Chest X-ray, PA view. Patient: 40 years old, sex F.
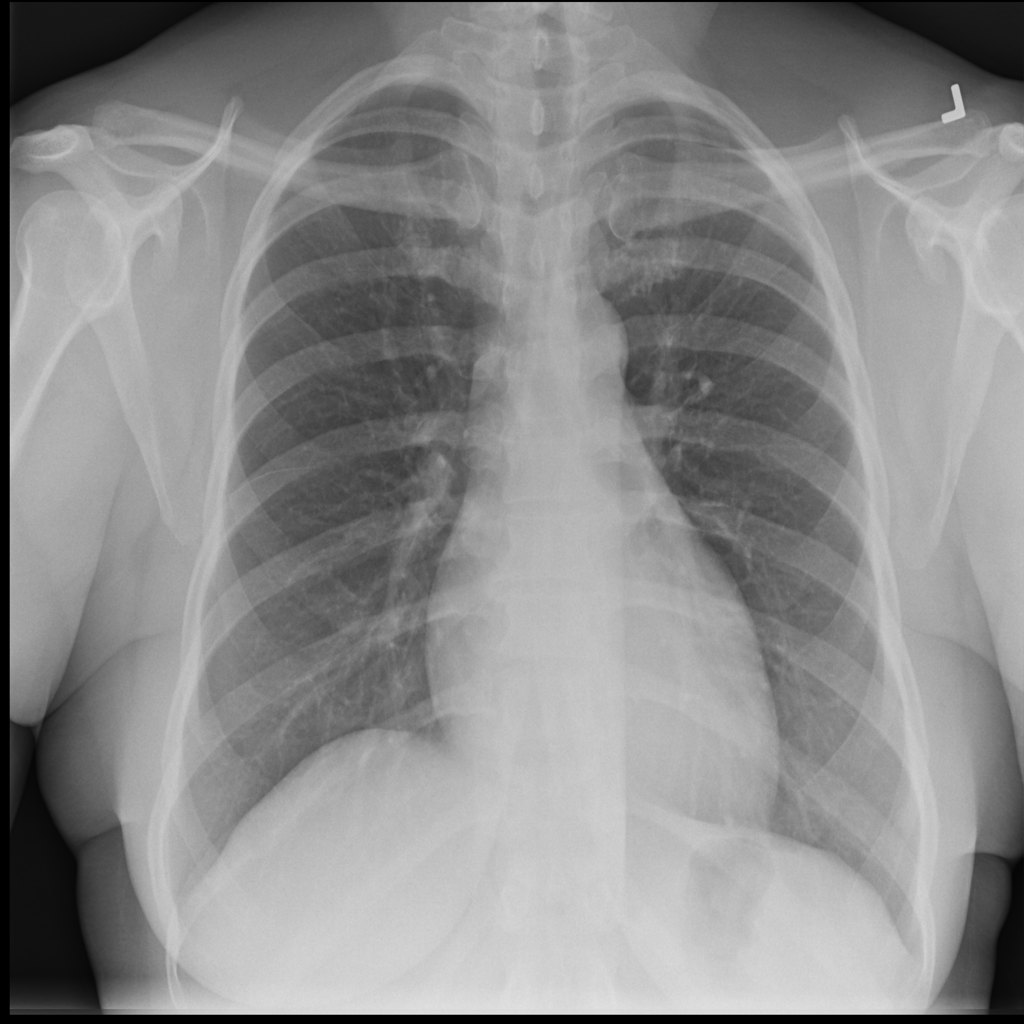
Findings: No Finding